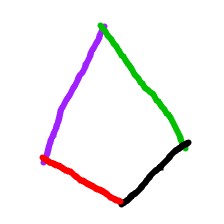
Shape: kite